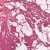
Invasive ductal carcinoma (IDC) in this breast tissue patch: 0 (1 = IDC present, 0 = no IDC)